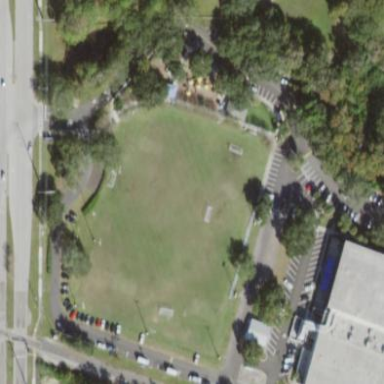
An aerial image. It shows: Soccer pitch designated for leisure and sports activities.